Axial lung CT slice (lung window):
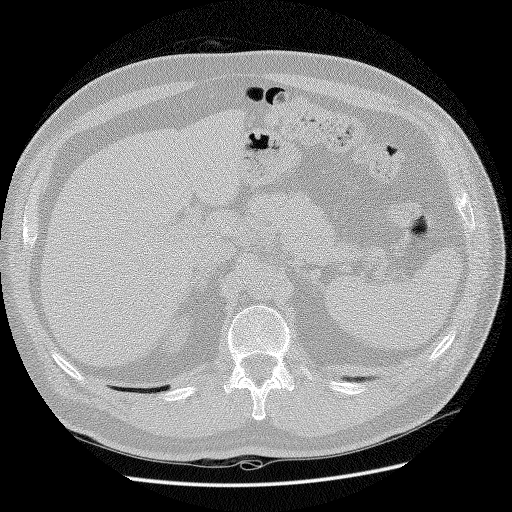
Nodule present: no